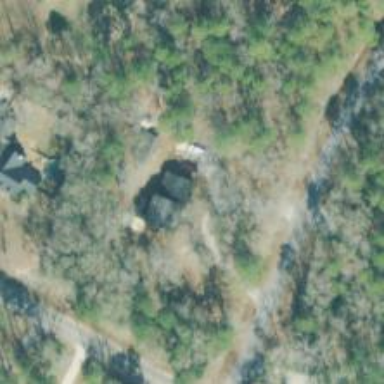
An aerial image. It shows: Driveway.